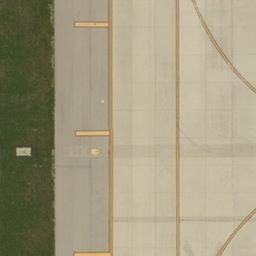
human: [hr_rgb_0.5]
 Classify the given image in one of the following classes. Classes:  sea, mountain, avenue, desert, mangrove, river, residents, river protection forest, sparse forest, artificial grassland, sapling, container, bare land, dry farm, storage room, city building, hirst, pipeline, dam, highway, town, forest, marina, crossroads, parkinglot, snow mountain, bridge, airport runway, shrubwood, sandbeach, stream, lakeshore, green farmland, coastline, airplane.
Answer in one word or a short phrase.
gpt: airport runway